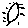
Label: sun